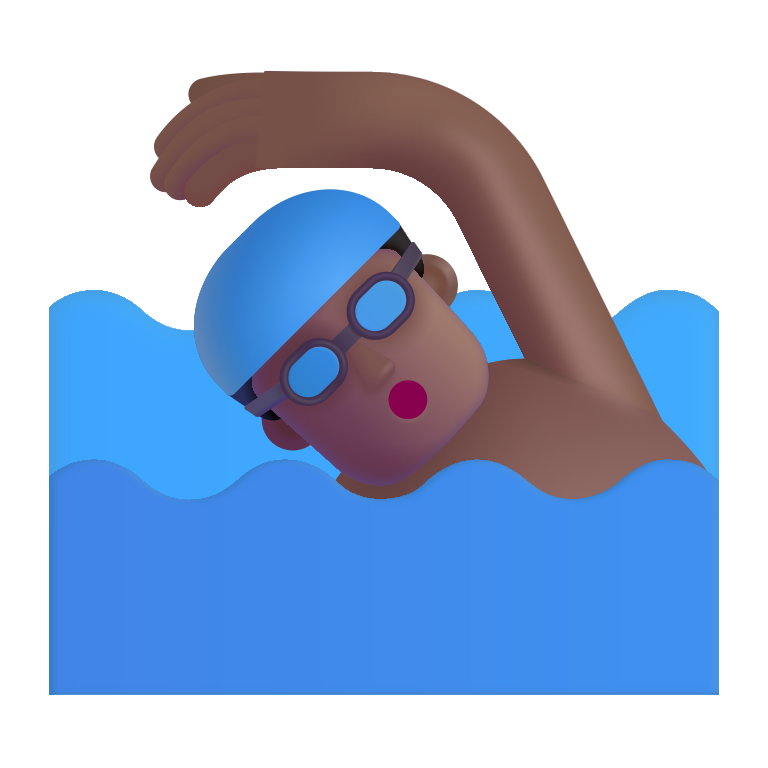
man swimming color  dark